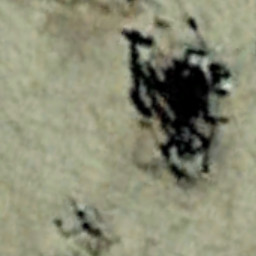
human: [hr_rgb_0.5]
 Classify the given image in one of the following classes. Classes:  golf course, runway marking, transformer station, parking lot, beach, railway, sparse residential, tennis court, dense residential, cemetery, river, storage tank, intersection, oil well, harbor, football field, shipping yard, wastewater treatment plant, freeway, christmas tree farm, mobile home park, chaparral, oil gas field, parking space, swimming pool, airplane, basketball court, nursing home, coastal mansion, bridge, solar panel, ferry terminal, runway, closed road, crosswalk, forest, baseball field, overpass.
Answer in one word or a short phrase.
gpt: oil well